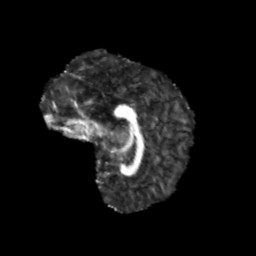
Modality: FA
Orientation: sagittal
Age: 11
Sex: male
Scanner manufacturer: siemens
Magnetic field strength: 3 T
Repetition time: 3.8 s
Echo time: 0.07 s